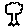
Label: tree